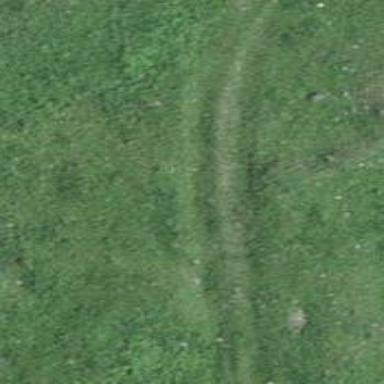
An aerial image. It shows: Grass track with grade5 track type.